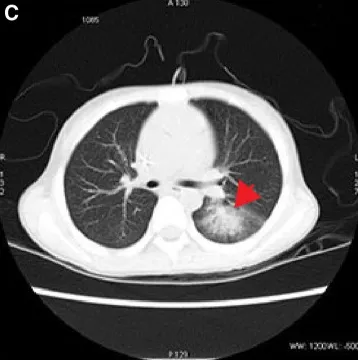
Representative radiographs. (C,D) CT images demonstrating pulmonary infarctions on DAO 14.
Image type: radiology (ct)